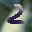
Label: 2